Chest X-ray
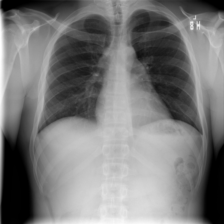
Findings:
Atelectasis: negative
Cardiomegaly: negative
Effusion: negative
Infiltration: negative
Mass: negative
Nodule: negative
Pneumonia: negative
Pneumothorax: negative
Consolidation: negative
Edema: negative
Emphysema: negative
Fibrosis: negative
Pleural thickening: negative
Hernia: negative